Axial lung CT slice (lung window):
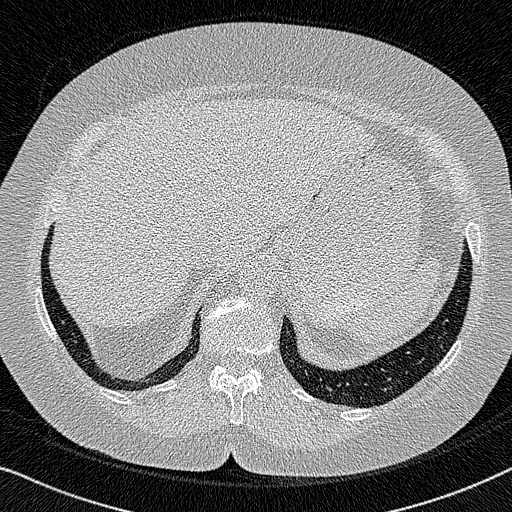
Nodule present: no